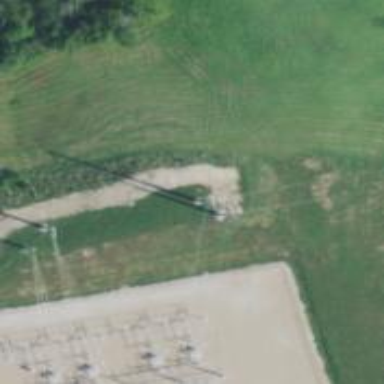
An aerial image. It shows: Power tower.